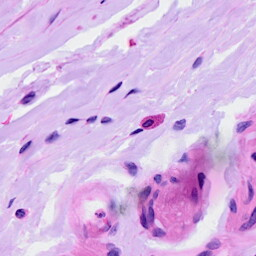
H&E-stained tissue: Ovarian